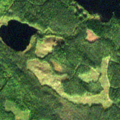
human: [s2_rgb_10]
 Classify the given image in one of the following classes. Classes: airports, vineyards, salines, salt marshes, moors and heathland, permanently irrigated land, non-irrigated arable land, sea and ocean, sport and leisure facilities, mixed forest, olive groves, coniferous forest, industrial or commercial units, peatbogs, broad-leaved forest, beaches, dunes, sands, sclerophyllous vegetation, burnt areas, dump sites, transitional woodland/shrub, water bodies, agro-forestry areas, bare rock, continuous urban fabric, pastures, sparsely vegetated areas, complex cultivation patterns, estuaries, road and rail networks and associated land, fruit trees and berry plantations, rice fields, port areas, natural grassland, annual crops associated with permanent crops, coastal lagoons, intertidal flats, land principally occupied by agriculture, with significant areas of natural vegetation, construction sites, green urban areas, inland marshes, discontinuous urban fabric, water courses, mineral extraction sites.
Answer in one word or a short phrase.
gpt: coniferous forest, mixed forest, water bodies